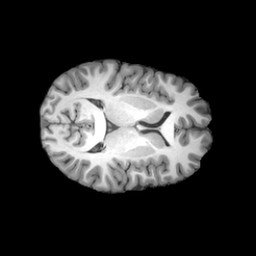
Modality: T1w
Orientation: axial